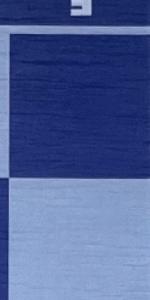
Label: Empty